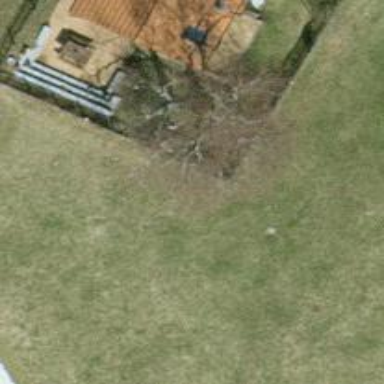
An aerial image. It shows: Single tag "natural: tree."